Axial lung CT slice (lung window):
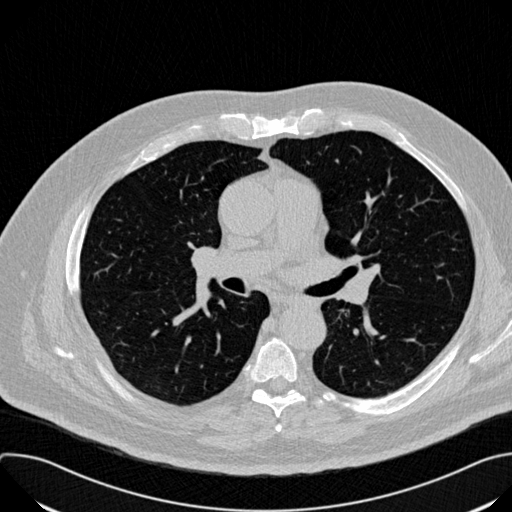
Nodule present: no